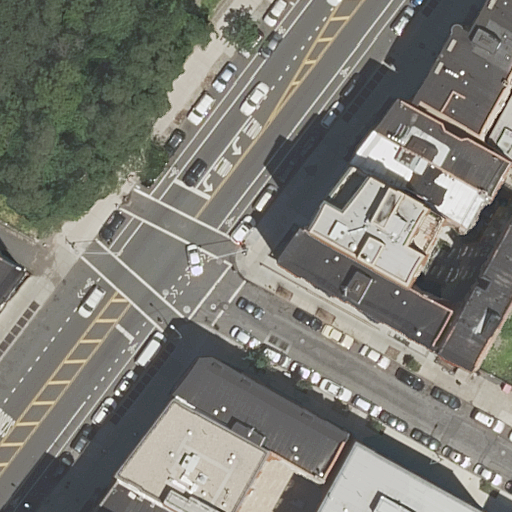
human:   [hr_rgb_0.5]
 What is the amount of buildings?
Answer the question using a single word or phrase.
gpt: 9

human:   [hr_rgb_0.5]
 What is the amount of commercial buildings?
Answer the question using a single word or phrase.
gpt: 0

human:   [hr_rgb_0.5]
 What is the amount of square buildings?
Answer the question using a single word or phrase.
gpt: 0

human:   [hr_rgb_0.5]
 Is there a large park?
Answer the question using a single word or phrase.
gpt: yes

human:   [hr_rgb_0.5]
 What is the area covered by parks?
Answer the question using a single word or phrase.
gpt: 10610m2

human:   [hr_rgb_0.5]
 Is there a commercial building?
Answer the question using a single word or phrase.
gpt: no

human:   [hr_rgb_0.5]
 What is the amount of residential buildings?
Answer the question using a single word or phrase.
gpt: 9

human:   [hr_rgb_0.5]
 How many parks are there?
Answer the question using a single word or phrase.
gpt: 1

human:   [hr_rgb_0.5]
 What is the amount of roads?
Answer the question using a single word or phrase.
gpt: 5

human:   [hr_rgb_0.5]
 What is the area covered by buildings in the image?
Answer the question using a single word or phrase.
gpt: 2940m2

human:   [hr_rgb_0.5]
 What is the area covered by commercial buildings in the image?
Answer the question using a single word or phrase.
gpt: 0m2

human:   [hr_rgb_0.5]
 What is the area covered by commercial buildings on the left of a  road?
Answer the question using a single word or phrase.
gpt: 0m2

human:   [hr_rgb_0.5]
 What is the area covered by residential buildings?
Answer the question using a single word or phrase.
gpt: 2940m2

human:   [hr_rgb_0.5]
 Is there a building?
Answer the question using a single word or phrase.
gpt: yes

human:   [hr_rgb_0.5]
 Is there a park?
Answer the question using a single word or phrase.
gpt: yes

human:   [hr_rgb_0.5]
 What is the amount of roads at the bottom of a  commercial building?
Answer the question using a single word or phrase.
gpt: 0

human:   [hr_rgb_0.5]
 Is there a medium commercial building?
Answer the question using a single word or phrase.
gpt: no

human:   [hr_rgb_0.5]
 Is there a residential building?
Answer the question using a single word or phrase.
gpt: yes

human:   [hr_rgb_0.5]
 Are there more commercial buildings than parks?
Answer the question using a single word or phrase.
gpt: no

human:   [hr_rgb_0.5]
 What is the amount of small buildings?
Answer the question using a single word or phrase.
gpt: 3

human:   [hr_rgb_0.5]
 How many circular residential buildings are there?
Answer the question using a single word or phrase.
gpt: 0

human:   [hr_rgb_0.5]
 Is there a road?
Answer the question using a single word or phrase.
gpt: yes

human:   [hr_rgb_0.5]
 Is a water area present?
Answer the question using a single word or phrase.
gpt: no

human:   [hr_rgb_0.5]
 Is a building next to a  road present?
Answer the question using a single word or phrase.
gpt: yes

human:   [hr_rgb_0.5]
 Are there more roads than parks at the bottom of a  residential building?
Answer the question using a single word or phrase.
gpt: yes

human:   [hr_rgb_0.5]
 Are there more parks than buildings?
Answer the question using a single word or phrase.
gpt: no

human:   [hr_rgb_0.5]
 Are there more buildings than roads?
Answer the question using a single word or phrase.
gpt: yes

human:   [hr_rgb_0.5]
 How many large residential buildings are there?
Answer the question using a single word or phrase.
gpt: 2

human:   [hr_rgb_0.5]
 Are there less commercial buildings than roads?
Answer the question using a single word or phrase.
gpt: yes

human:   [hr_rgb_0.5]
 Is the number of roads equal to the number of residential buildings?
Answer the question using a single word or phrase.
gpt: no

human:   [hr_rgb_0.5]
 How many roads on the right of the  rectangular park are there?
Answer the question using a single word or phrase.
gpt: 0

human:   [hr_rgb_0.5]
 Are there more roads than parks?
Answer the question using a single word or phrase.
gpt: yes

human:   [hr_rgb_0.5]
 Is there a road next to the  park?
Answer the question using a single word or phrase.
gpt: yes

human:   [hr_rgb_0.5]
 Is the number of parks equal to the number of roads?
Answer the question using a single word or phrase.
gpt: no

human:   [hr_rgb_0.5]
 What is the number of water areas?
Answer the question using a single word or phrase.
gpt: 0

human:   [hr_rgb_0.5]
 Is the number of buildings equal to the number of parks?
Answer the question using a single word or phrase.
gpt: no

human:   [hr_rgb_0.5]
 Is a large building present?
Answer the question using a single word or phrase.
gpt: yes

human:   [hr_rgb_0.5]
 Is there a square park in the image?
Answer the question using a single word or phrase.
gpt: no

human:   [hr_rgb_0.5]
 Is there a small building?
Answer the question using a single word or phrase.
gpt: yes

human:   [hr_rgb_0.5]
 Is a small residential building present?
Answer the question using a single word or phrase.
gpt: yes

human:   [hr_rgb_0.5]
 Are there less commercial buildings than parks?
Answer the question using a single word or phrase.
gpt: yes

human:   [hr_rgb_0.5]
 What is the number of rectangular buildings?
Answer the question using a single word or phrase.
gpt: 6

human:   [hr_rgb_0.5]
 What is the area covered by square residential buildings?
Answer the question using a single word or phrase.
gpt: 0m2

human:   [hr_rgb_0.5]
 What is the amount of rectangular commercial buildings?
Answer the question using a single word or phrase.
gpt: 0

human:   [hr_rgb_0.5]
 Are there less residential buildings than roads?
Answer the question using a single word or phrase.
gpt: no

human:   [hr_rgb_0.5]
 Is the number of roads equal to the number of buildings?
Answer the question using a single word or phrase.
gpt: no

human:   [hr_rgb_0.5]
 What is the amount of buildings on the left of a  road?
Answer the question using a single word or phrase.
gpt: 1

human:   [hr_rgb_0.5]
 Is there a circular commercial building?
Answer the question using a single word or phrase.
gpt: no

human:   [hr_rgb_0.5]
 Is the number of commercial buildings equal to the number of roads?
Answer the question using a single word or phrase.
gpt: no

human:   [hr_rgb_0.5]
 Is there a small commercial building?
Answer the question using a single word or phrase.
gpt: no

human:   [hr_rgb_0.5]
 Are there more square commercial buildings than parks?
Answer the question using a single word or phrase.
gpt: no

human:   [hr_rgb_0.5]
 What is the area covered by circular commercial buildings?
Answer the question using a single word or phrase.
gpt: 0m2

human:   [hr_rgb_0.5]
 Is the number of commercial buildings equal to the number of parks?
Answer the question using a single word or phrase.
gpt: no

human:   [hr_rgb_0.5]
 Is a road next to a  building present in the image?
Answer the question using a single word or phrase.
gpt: yes

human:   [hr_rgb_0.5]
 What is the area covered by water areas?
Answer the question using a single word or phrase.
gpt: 0m2

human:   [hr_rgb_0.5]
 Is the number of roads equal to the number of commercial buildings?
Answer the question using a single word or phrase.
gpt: no

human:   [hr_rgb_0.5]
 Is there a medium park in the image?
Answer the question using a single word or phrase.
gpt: no

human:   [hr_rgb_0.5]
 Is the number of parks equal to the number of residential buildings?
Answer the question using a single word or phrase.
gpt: no

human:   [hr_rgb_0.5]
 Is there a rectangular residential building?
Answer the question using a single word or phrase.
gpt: yes

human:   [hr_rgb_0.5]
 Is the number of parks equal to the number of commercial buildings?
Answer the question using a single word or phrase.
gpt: no

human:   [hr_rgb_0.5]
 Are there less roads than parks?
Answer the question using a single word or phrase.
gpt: no

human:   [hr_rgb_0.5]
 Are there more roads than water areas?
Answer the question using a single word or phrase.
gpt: yes

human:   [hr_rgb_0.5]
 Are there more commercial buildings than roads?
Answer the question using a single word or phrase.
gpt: no

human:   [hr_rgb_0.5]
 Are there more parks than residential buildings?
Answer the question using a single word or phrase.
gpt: no